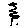
Label: zigzag